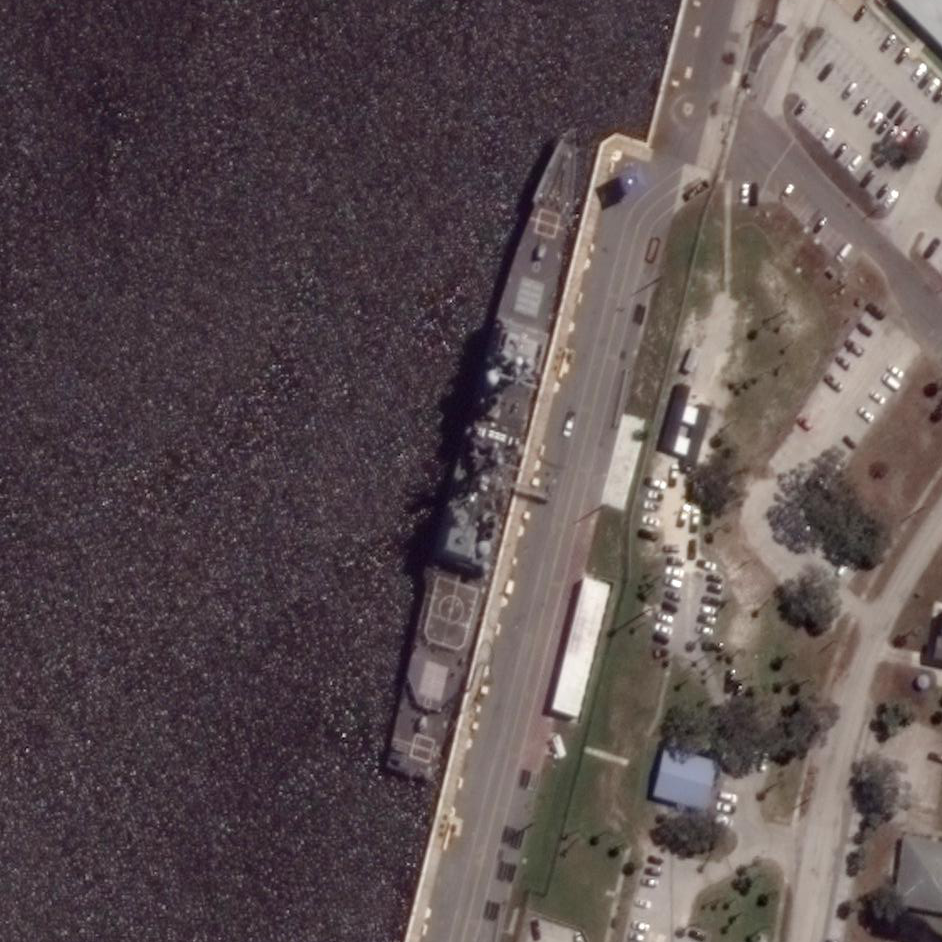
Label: Ticonderoga-class_cruiser